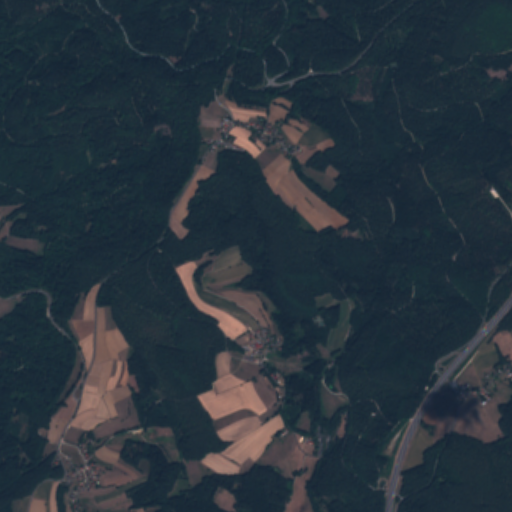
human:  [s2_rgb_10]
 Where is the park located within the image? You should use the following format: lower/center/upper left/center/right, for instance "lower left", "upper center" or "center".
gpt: The park is located in the lower right of the image.
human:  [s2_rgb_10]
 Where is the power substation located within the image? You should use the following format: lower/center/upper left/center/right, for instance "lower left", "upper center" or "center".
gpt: The power substation is located in the lower center of the image.
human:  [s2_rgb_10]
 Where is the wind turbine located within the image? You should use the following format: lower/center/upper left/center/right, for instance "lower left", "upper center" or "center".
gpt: The wind turbine is located in the center right of the image.
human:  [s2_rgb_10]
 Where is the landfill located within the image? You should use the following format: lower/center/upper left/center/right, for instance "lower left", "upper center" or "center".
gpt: There is no landfill in the image.